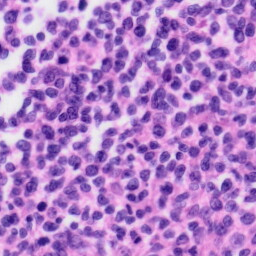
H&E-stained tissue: Tonsil